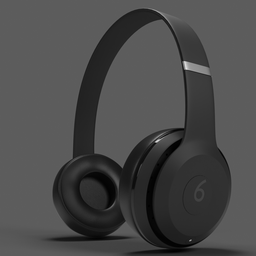
Label: electronics